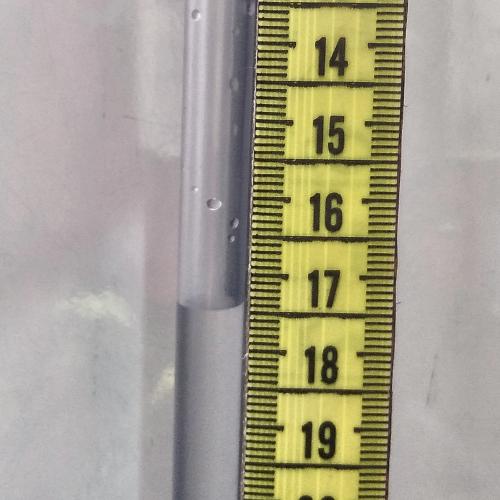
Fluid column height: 17.4 cm